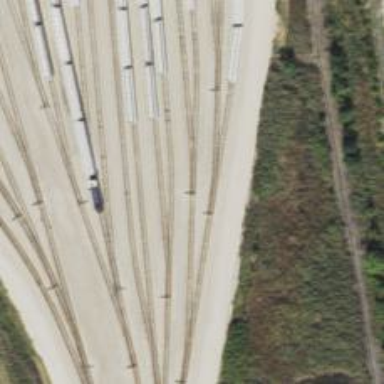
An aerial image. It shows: Railway spur service.